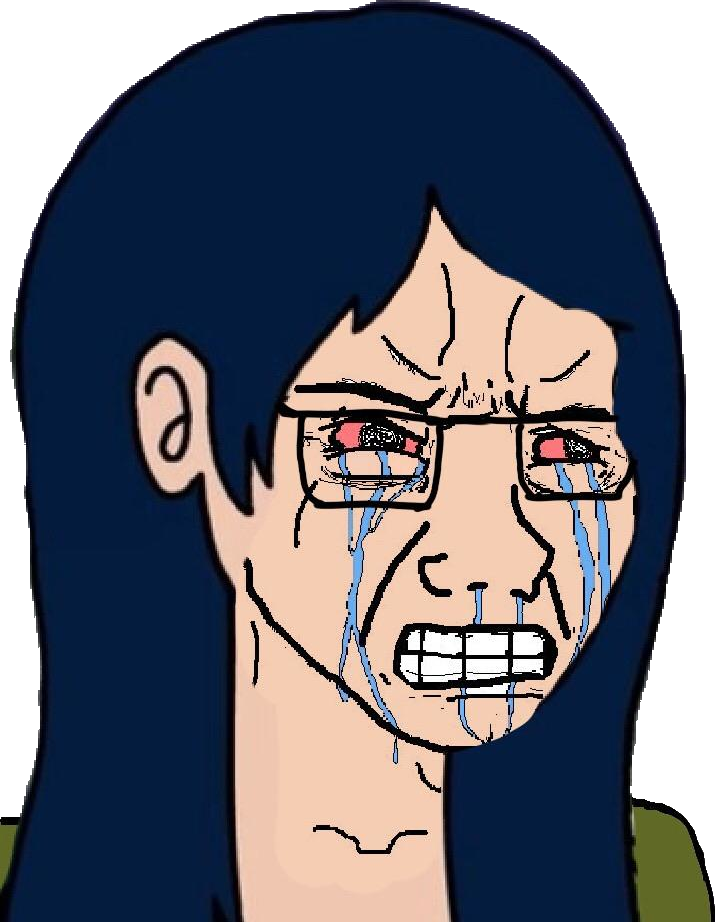
Label: 5_Crying_Wojak